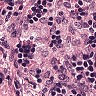
Metastatic tissue present: no